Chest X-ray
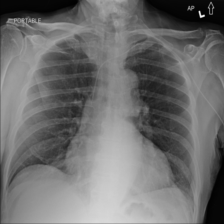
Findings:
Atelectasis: negative
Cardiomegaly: negative
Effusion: negative
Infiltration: negative
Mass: negative
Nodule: negative
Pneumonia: negative
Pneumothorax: negative
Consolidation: negative
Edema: negative
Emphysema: negative
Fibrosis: negative
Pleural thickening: negative
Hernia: negative